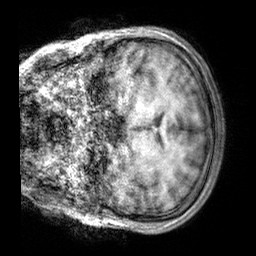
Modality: T1w
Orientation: coronal
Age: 21
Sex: male
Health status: healthy
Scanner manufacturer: siemens
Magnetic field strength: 3 T
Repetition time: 2.3 s
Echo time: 0.00303 s